Question: My colleagues and I are running into a frequent challenge and I am hoping reactive programming can solve it. It probably will require my own implementation of 'Operator' or 'Transformer' though.
I want to take any 'Observable<T>' emitting 'T' items, but I want an Operator to group them on a mapping of 'T' and emit each grouping as a 'List<T>', or even better some generic accumulator much like the 'Collector' from Java 8 streams.
But here is the tricky part that I don't think a 'groupBy()' can do. I want to take two Observables passing through this Operator, and assume the emitted items are sorted on that property (the incoming data would be emitted from a sorted SQL query and mapped to 'T' object). The operator will serially accumulate the items until the property changes, and then it emits that group and moves on to the next. That way I can take each group of data from each Observable, zip and process those two chunks, then throw them away and move on to the next. This way I can maintain a semi-buffered state and keep my memory usage low.
So if I was sorting, grouping, and zipping on 'PARTITION_ID', this is visually what I'm trying to accomplish.

I'm only doing this because I could have two queries, each over a million records, and I need to do complex comparisons side by side. I don't have the memory to import all data from both sides at once, but I can scope it down to each sorted property value and break it up into batches. After each batch, the GC will discard it and the Operator can move on to the next one.
This is the code I have so far, but I'm kind of unclear how to proceed as I do not want to emit anything until a batch is completed. How exactly do I do this?
'''
public final class SortedPartitioner<T,P,C,R> implements Transformer<T,R> {
private final Function<T,P> mappedPartitionProperty;
private final Supplier<C> acculatorSupplier;
private final BiConsumer<T,R> accumulator;
private final Function<C,R> finalResult;
private SortedPartitioner(Function<T, P> mappedPartitionProperty, Supplier<C> acculatorSupplier,
BiConsumer<T, R> accumulator, Function<C, R> finalResult) {
this.mappedPartitionProperty = mappedPartitionProperty;
this.acculatorSupplier = acculatorSupplier;
this.accumulator = accumulator;
this.finalResult = finalResult;
}
public static <T,P,C,R> SortedPartitioner<T,P,C,R> of(
Function<T,P> mappedPartitionProperty,
Supplier<C> accumulatorSupplier,
BiConsumer<T,R> accumulator,
Function<C,R> finalResult) {
return new SortedPartitioner<>(mappedPartitionProperty, accumulatorSupplier, accumulator, finalResult);
}
@Override
public Observable<R> call(Observable<T> t) {
return null;
}
}
'''
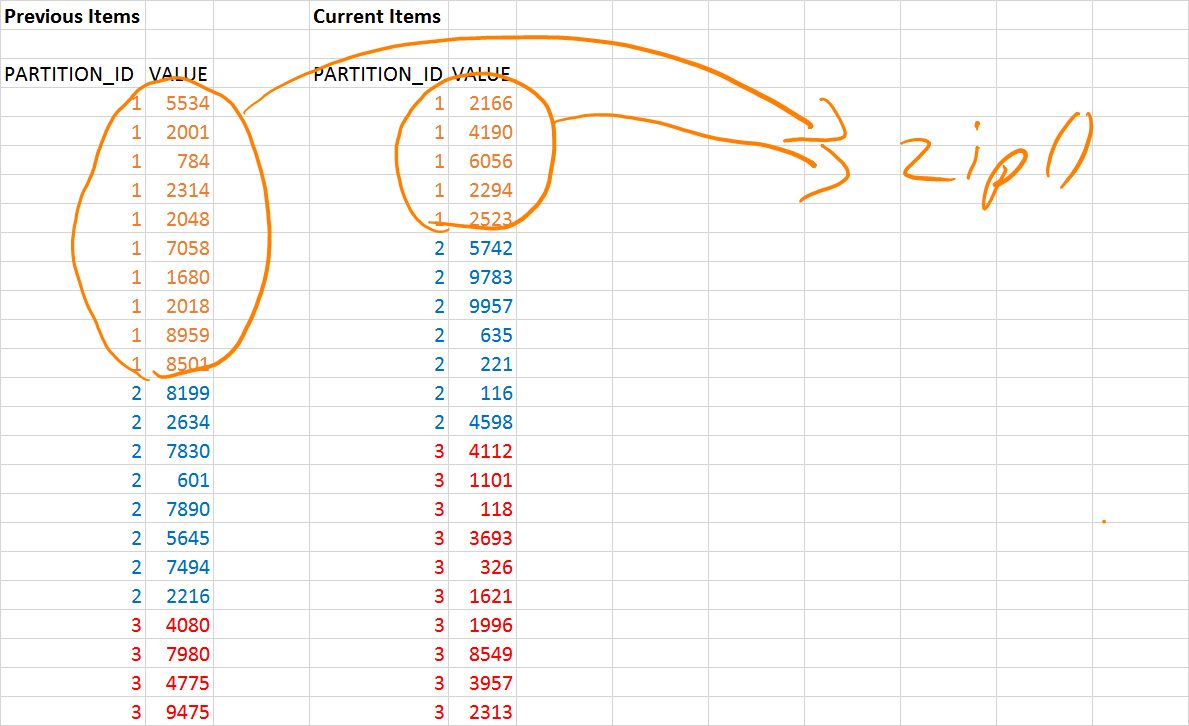
Answer: Another answer for you that uses a library on Maven Central and is way shorter.
Add this dependency to your 'pom.xml'.
'''
<dependency>
<groupId>com.github.davidmoten</groupId>
<artifactId>rxjava-extras</artifactId>
<version>0.5.13</version>
</dependency>
'''
In terms of grouping the items with the same 'partition_id' do this:
'''
import com.github.davidmoten.rx.Transformers;
Observable<List<Item>> grouped = items.compose(
Transformers.toListWhile(
(list, item) -> list.isEmpty() || list.get(0).partitionId == item.partitionId));
'''
Testing is pretty comprehensive for this method (see also 'Transformers.collectWhile' for data structures other than lists) but you can check the source for yourself on <URL>.
Then proceed with the 'zip'.